Question: When trying to visit some website that contain some malicious content, browsers such as Firefox , Google Chrome or Internet Explorer display a message like this one underlying it is unsafe to browse the website in question, as shown on this picture:
I am using Python with Seleinum to launch a websites (on windows xp) in Firefox, Google Chrome and Internet Explorer: in the case the website is declared unsafe by one of these browsers: is there any method to retrieve this information from the browser using Python ? Any idea is very welcome.
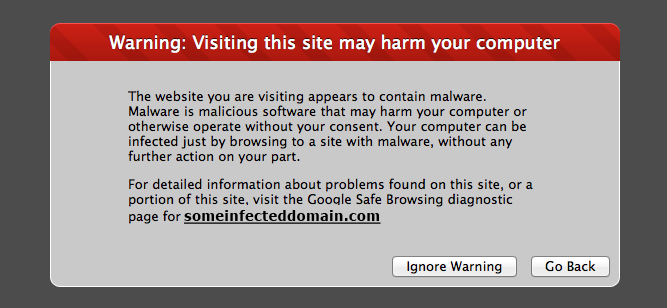
Answer: If you want to test whether a web-site is "flagged" as dangerous to use, you don't need selenium at all. Make a request to the Google Safebrowsing through their lookup <URL>:
> Safe Browsing is a Google service that enables applications to check
URLs against Google's constantly updated lists of suspected phishing
and malware pages.
And, of course, there is a <URL>:
'''
>>> key = 'your own key'
>>> from safebrowsinglookup import SafebrowsinglookupClient
>>> client = SafebrowsinglookupClient(key)
>>> client.lookup('http://addonrock.ru/Debugger.js')
{'http://addonrock.ru/Debugger.js': 'malware'}
>>> client.lookup('http://google.com')
{'http://google.com': 'ok'}
'''